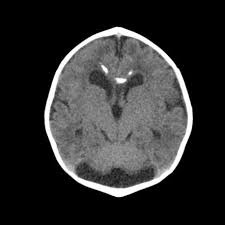
Label: notumor